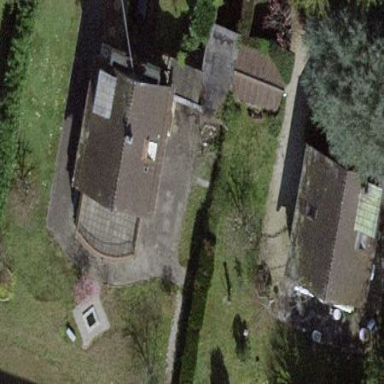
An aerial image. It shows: Garden surrounded by fence.